九年级 · 度量几何学
如图, $\angle A O B=\angle C O D$, 下列结论中不一定成立的是 ( )

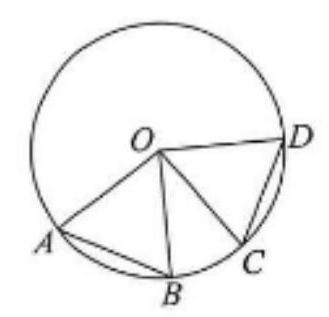
A. $A B=C D$
B. $\overparen{A B}=\overparen{C D}$
C. $\triangle A O B \cong \triangle C O D$
D. $\triangle A O B, \triangle C O D$ 都是等边三角形

答案: D